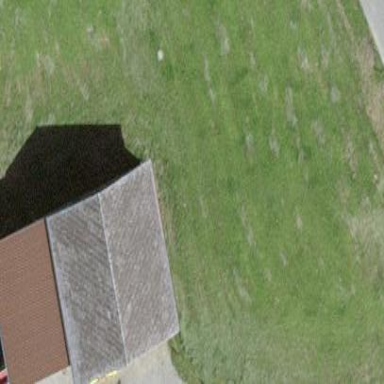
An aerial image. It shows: Gabled roof barn.